Aerial crown-view tile of a tropical tree (Barro Colorado Island, Panama), acquired 20250317:
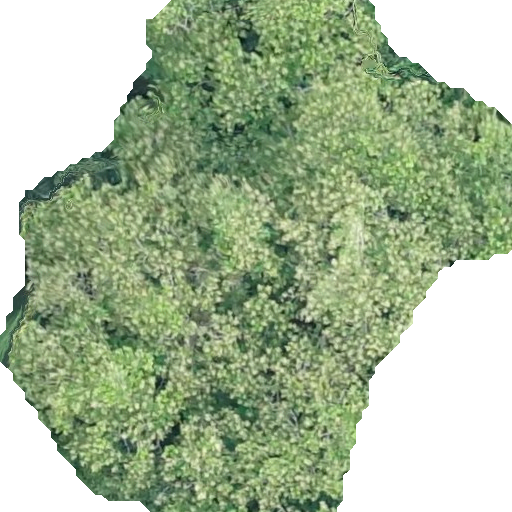
Species: Anacardium excelsum
GBIF accepted scientific name: Anacardium excelsum
Crown area: 294.797 m²